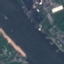
Land use / land cover class: River